Question: I am making a hangman in C# by my own and so far i am doing good. The game works but the letters organize depending on the users input and i want to erase the " _ " from the character everytime the word is found and is on the text.
This is how it looks on the game :

As you can see , the "_" only disapears for the first letter but not for the others and if the users put the correct answer correctly but radomly some words stick together in many cases and do not stay on their places. This my code for the game:
'''
string word;
char letter_inserted;
int correctanswer, incorrectanswer;
int counter = 0;
correctanswer = 5;
Console.WriteLine("welcome to the game of hangman");
Console.Write("First player please introduce the secret word: ");
word = Console.ReadLine();
Char[] sentenceChar = word.ToCharArray();
Console.WriteLine("Second player you can already play.");
foreach( char letter in senteceChar)
{
Console.Write(" _ ");
}
Console.WriteLine("
");
Console.WriteLine("{0} correcct answers are allowed.
",correctanswers); //lives
Char[] correctletter = new Char[5];
for (int i = 1; i > 0; i++)
{
Console.Write("
What letter you want to play : ");
letter_inserted = Convert.ToChar(Console.ReadLine());
for (int j = 0; j < sentenceChar.Length; j++)
{
if (sentenceChar[j] != letter_inserted)
{
incorrectanswer = correctanswer - 1; //lives
Console.Write(correctletter[j] + " _ ");
}
if (sentenceChar[j] == letter_inserted)
{
correctletter[j] += sentnceChar[j]; //inserting the correct word
Console.Write(correctletter[j]);
}
}
}
Console.ReadKey();
}
'''
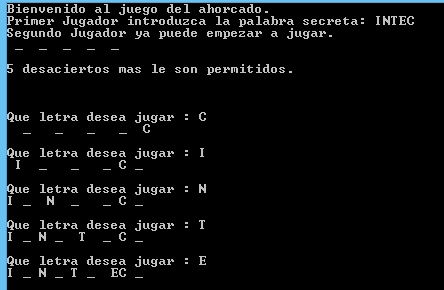
Answer: I will start with your first sentence - 'I am making a hangman in C# by my own and so far i am doing good.' In fact as you can see in the comments there are a lot of things that you would want to consider before going to this exact problem but since you ask how to deal with the extra '_' I'll jump to that.
And a method :
'''
public static void printWord(char[] correctletters)
{
for (int j = 0; j < correctletters.Length; j++)
{
Console.Write(correctletters[j]);
}
}
'''
And then rewrite your code like this:
'''
namespace Hangman
{
class Program
{
static void Main(string[] args)
{
string word;
char letter_inserterd;
int correctanswer = 5;
int counter = 0;
Console.WriteLine("welcome to the game of hangman");
Console.Write("First player enter the secret word: ");
word = Console.ReadLine();
Char[] sentenceChar = word.ToCharArray();
Console.WriteLine("Second player you can already play.");
foreach( char letter in sentenceChar)
{
Console.Write(" _ ");
}
Console.WriteLine("
");
Console.WriteLine("{0} correct answers are allowed.
",correctanswer); //lives
Char[] correctletter = new Char[sentenceChar.Length];
for (int i = 0; i <sentenceChar.Length; i++)
{
correctletter[i] = '_';
}
while (correctanswer > 0)
{
Console.Write("
What letter you want to play : ");
letter_inserted = Convert.ToChar(Console.ReadLine());
bool ContainsWord = false;
for (int j = 0; j < sentenceChar.Length; j++)
{
if (sentnceChar[j] == letter_inserted)
{
correctletter[j] = letter_inserted; //inserting the correct word
ContainsWord = true;
}
}
if (!ContainsWord)
{
correctanswer -= 1;
}
printWord(correctletter);
}
Console.ReadKey();
}
public static void printWord(char[] correctletter)
{
for (int j = 0; j < correctletter.Length; j++)
{
Console.Write(correctletter[j]);
}
}
}
}
'''
P.S if you want to make it a little more clear in 'printWord' method change the 'Console.Write' line like this: 'Console.Write(letracorrecta[j] + " ");'